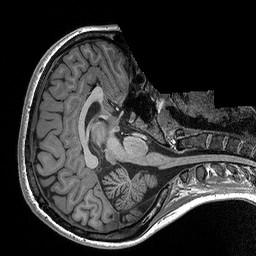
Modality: T1w
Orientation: axial
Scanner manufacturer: siemens
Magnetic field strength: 3 T
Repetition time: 2.3 s